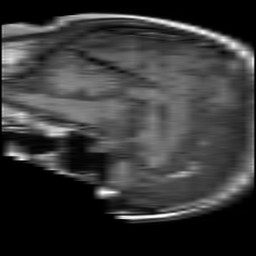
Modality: T1w
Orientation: sagittal
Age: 87
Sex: female
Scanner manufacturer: philips
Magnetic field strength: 3 T
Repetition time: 0.5331 s
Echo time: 0.01 s